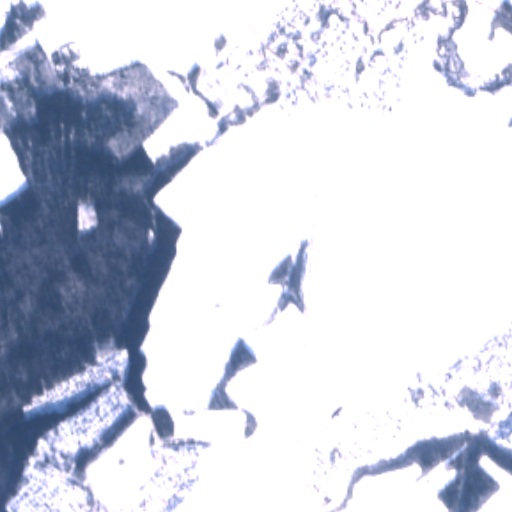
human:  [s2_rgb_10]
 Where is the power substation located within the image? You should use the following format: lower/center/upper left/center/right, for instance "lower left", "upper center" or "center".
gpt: The power substation is located in the upper right of the image.
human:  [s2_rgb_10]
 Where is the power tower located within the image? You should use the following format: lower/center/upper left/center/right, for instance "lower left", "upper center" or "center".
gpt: The power tower is located in the upper of the image.
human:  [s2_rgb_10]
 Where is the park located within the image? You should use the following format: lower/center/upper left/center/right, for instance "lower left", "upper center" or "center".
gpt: There is no park in the image.